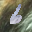
Label: 6